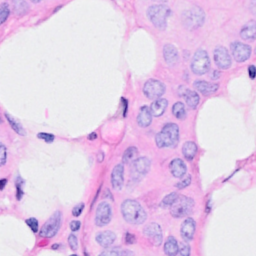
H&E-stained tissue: Breast